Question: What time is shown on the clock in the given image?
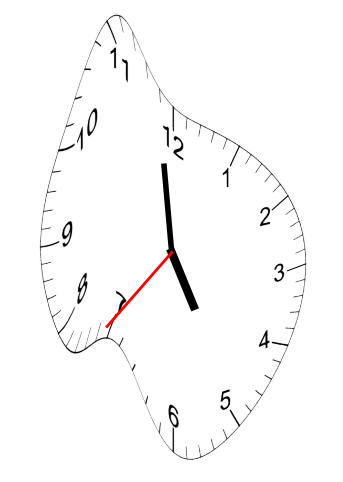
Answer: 04:58:36